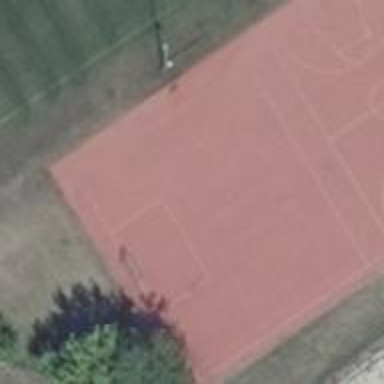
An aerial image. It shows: Tennis court.